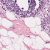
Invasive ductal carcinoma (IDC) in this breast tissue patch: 0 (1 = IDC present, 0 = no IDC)